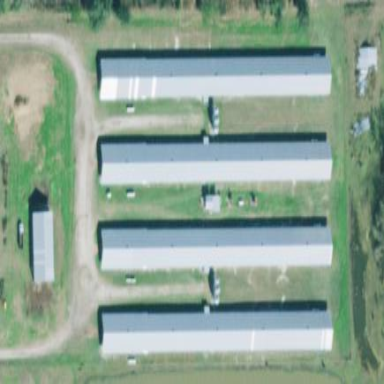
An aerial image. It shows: Poultry farmyard is depicted in the image.